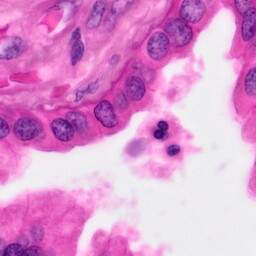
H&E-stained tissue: Pancreatic